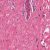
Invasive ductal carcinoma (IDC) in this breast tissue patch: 0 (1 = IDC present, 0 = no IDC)